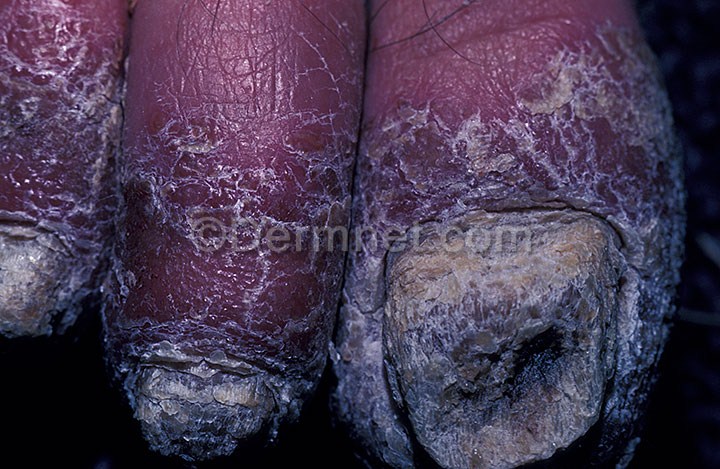
Disease: Psoriasis pictures Lichen Planus and related diseases